Field crop: maize
Growth stage: 1
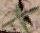
Species: atriplex